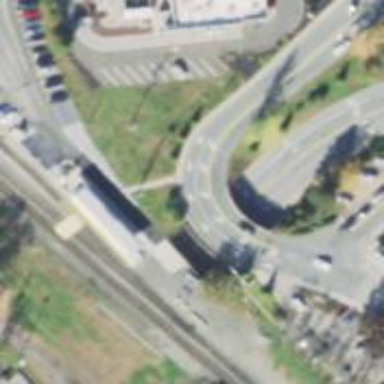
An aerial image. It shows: Tertiary road with asphalt surface on bridge. There is sidewalk on the left side.